Question: In my app I have a UIView with two UITableViews side by side. Layered on top of these is a UIView (all done in Storyboards).

It is set up to drag and drop cells between the tables by attaching to the top UIView, DnD Overlay View (using some open source code, <URL>. All of this works fine until the tables have enough cells to warrant scrolling - I can't get them to scroll, because every time I touch a cell it pops it out to be dragged.
So, I want to try to make the pop out function from a long press instead of instantly. Here's what I have:
'''
- (void)touchesBegan:(NSSet *)touches withEvent:(UIEvent *)event {
NSLog( @"touchesBegan" );
UITouch* touch = [touches anyObject];
longPress = NO;
[self performSelector:@selector(longPress:) withObject:touch afterDelay:2.0];
}
- (void)longPress:(UITouch *)touch{
BOOL inDragSource = NO;
longPress = YES;
// Was the touch over a drag source?
for( UIView<DragSource>* dragSource in dragSources ) {
CGPoint point = [touch locationInView:dragSource];
if( CGRectContainsPoint( dragSource.bounds, point )) {
NSLog( @"Detected touch inside drag source!!!" );
inDragSource = YES;
// Ask the drag source for a draggable
UIView* draggable = [dragSource popItemForDragFrom:point];
if( draggable != nil ) {
NSLog( @"Start drag on thing: %@", draggable );
dragOperation = [[DragOperation alloc] initWithDraggable:draggable dragSource:dragSource initialPoint:draggable.center];
// Unattach the draggable from its parent view and attach it to the overlay view, using the touch
// location as the center point.
[self addSubview:draggable];
draggable.center = [self convertPoint:draggable.center fromView:dragSource];
draggable.layer.masksToBounds = NO;
draggable.layer.cornerRadius = 8;
draggable.layer.shadowOffset = CGSizeMake( 7, 7 );
draggable.layer.shadowRadius = 5;
draggable.layer.shadowOpacity = 0.5;
[UIView animateWithDuration:0.1f animations:^{
draggable.center = [touch locationInView:self];
draggable.transform = CGAffineTransformMakeScale( 1.2f, 1.2f );
}];
// If the drag source is also a drop target, tell it the draggable is hovering over it.
if( [dragSource conformsToProtocol:@protocol(DropTarget)] ) {
[self notifyDraggableEntered:(UIView<DropTarget>*)dragSource atPoint:point];
}
return;
}
}
}
}
- (void)touchesEnded:(NSSet *)touches withEvent:(UIEvent *)event {
if( dragOperation == nil ) return;
UITouch* touch = [touches anyObject];
if(!longPress){
[NSObject cancelPreviousPerformRequestsWithTarget:self selector:@selector(longPress:) object:touch];
}
else{
[self setHighlight:NO onDropTarget:dragOperation.currentDropTarget];
// If we have a current drop target, drop the draggable there
if( dragOperation.currentDropTarget != nil ) {
NSLog( @"Transferring draggable to drop target!" );
CGPoint point = [touch locationInView:dragOperation.currentDropTarget];
CGPoint adjustedPoint = [dragOperation.currentDropTarget actualDropPointForLocation:point];
[self animateDropOn:dragOperation.currentDropTarget atPoint:adjustedPoint withDuration:0.1f];
}
else {
// If the original drag source is also a drop target, put the draggable back in its
// original spot.
if( [dragOperation.dragSource conformsToProtocol:@protocol(DropTarget)] ) {
NSLog( @"Transferring draggable back to source" );
[self animateDropOn:(UIView<DropTarget>*)dragOperation.dragSource atPoint:dragOperation.initialPoint withDuration:0.3f];
}
else {
// Otherwise, just kill it?
NSLog( @"Killing draggable, nobody wants it :-(" );
[dragOperation.draggable removeFromSuperview];
dragOperation = 0;
}
}
}
}
'''
So now, if I touch anywhere, touchesBegan is fired, then longPress, even if it isn't a long press. touchesEnded doesn't get hit to cancel the previous perform request. touchesCancelled doesn't get hit either.
Is there anything obvious I'm doing wrong here?
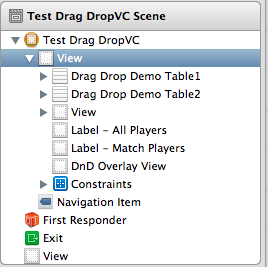
Answer: You need to add 'UILongPressGestureRecognizer' on your controller
Here i provide 'UILongPressGestureRecognizer' on 'UIButton' just for example
'''
UILongPressGestureRecognizer *longPress = [[UILongPressGestureRecognizer alloc] initWithTarget:self action:@selector(btnCaptureTapped:)];
longPress.minimumPressDuration = 1.30f; // here you can set it as per your requirement.
[self.MyButtonName addGestureRecognizer:longPress];
'''
And method call of 'UILongPressGestureRecognizer'
'''
- (void)btnCaptureTapped:(UILongPressGestureRecognizer*)gesture
{
// do your stuff
}
'''
And also add click even on 'UIButton' is also work for you.
such like
'''
[self.MyButtonName addTarget:self action:@selector(MyButtonNameTapped:) forControlEvents:UIControlEventTouchUpInside];
'''